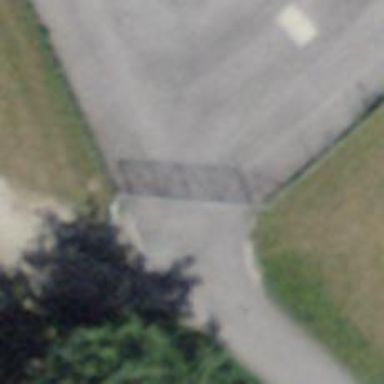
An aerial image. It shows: Gate.